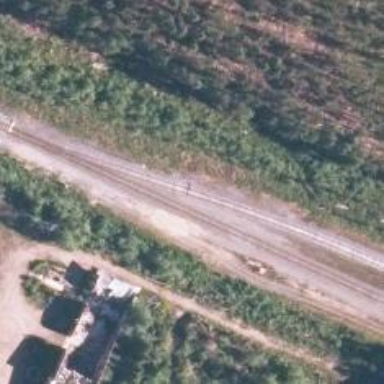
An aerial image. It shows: Wedge is used for the railway derail.